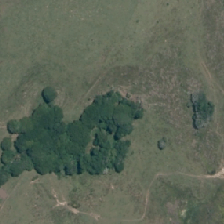
Land cover: indigenous_forest